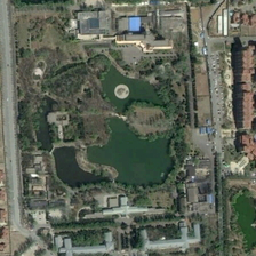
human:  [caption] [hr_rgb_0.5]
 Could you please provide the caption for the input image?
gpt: The lake is surrounded by roads, parking lots and rows of houses.

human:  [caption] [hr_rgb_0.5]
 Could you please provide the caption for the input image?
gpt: green ponds sit in this resort surrounded by rows of red houses .

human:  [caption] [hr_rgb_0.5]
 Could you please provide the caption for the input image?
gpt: Bylands and lakes are surrounded by parking and a row of houses.

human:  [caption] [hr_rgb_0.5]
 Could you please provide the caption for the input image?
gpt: the lake with the apartments is surrounded by streets a parking lot and house files.

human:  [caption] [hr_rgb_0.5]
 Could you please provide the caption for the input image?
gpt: Roads, parking lots and houses around the lake